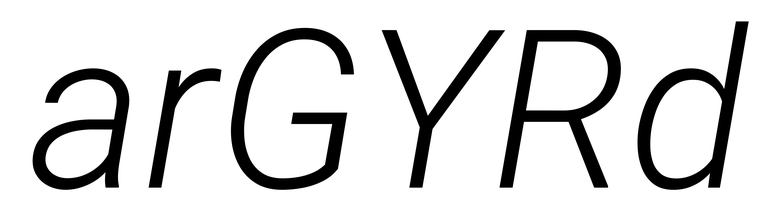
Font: Roboto-Italic_Light_Italic